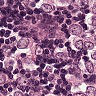
Metastatic tissue present: yes